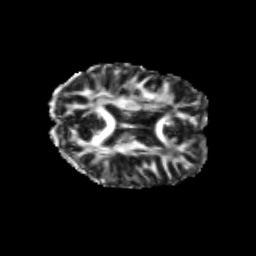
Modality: FA
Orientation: axial
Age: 25
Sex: female
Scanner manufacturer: siemens
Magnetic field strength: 3 T
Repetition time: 3.5 s
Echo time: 0.104 s